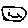
Label: smiley face